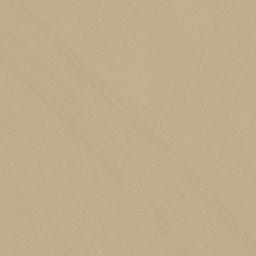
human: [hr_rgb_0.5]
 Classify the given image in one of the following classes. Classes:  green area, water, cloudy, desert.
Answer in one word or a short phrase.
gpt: desert